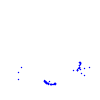
Particle: kaon